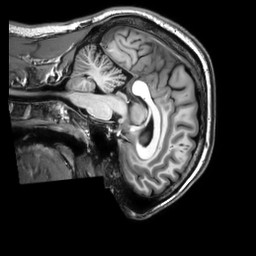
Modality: T1w
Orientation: sagittal
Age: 24
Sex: male
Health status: healthy
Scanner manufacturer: philips
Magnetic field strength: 3 T
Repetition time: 0.009 s
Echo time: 0.003996 s